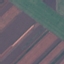
Land use / land cover: AnnualCrop